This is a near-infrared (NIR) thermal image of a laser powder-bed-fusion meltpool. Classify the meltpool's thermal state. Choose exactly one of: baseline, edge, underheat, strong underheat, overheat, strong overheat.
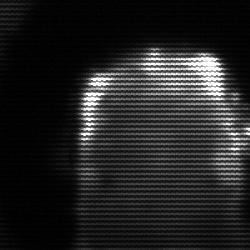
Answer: baseline